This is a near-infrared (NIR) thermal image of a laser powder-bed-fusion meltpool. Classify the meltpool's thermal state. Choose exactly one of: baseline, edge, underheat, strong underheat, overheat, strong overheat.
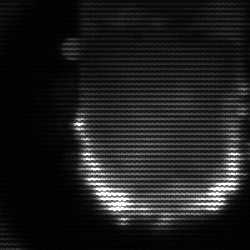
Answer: baseline